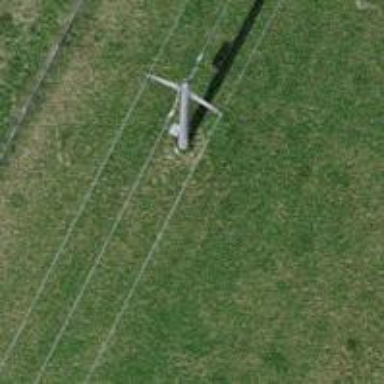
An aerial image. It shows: Concrete power pole.